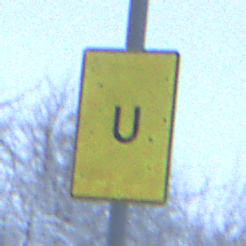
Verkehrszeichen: AnkuendigungOderFortsetzungUmleitungOhnePfeilsymbol
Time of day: Midday
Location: Outdoor (Nature)
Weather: Overcast
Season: Winter
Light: Natural